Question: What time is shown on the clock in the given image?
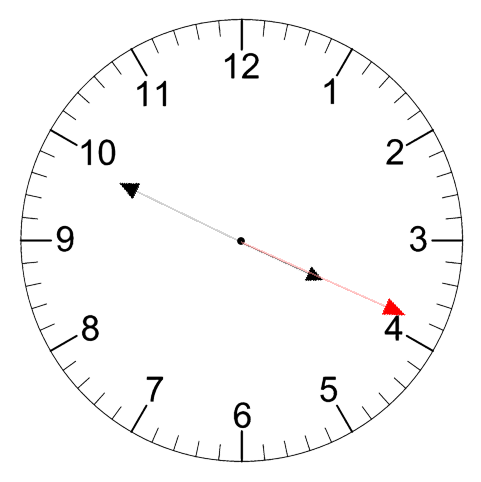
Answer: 03:49:19